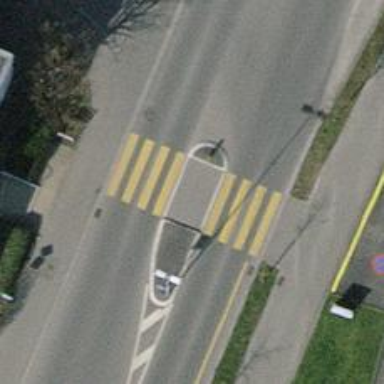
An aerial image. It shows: Uncontrolled crossing with pedestrian island.